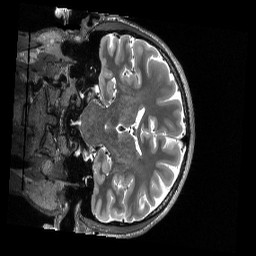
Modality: T2w
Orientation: coronal
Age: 29
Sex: male
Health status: healthy
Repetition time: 3.2 s
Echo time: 0.563 s